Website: home-depot
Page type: customer-info-address
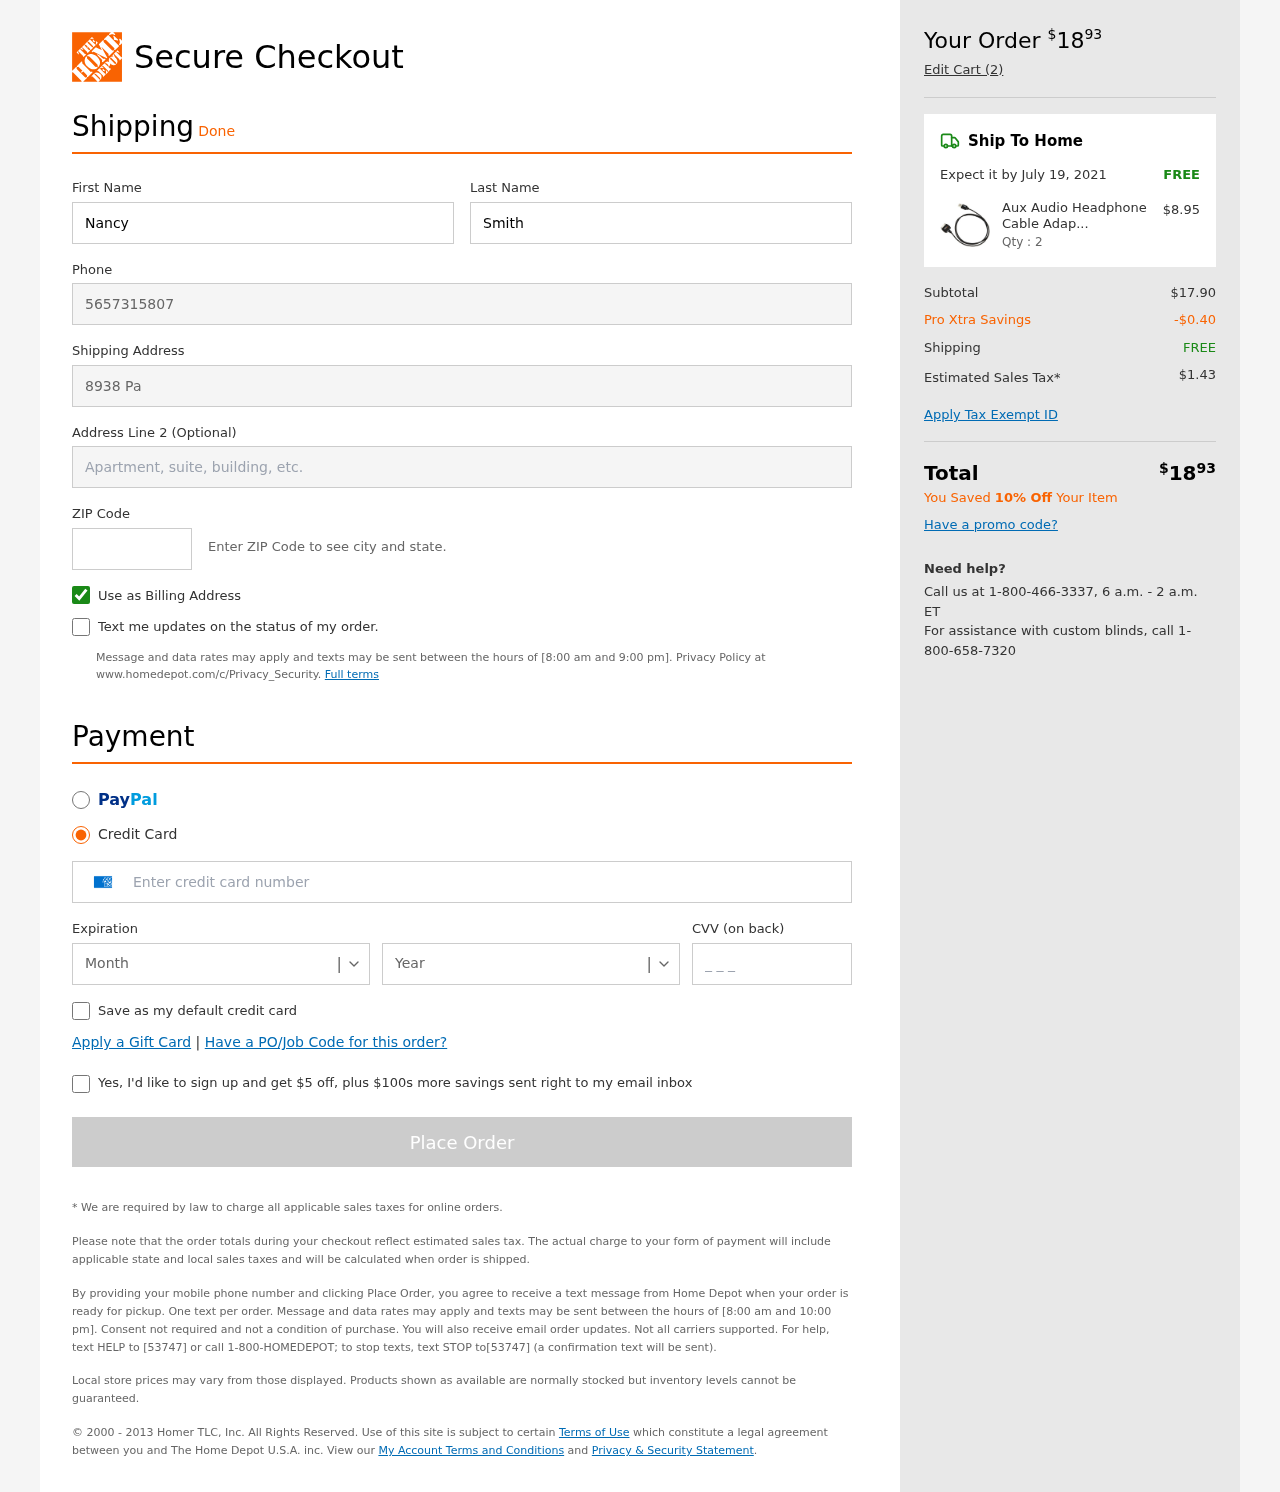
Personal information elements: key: PII_CARD_CVV
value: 9612
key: PII_CARD_EXPIRY_MONTH
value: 01
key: PII_CARD_EXPIRY_YEAR
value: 27
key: PII_CARD_NUMBER
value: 3766 4745 5987 317
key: PII_FIRSTNAME
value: Nancy
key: PII_LASTNAME
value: Smith
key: PII_PHONE
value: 5657315807
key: PII_POSTCODE
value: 15287
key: PII_STREET
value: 8938 Paul Orchard Apt. 697
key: PII_STREET2
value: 4592 Jacob Wall Apt. 009
Product elements: key: PRODUCT1_NAME
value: Aux Audio Headphone Cable Adapter Splitter
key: PRODUCT1_PRICE
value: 8.95
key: PRODUCT1_QUANTITY
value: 2
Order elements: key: ORDER_TOTAL
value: $1893
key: ORDER_NUM_ITEMS
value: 2
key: ORDER_DELIVERY_DATE
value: July 19, 2021
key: ORDER_SHIPPING_COST
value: FREE
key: ORDER_SUBTOTAL
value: $17.90
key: ORDER_DISCOUNT
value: -$0.40
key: ORDER_SHIPPING_COST2
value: FREE
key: ORDER_TAX
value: $1.43
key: ORDER_TOTAL2
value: $1893
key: ORDER_SAVINGS_MESSAGE
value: You Saved 10% Off Your Item